Question: I've been following the instruction on <URL> for how to deploy ghost.js from source to an Azure Website. It mostly works, except the icons on the admin page show up as square boxes instead of the correct icon.

I enabled diagnostic logging according to the steps on <URL>.
Any tips on how I can debug this? I've tried following these steps multiple times, always with the same results.
Thanks
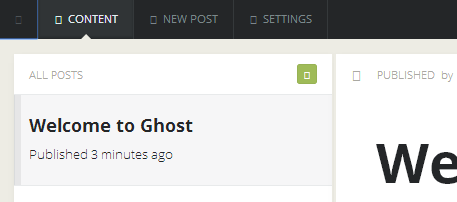
Answer: Ghost uses unicode characters for these icons. They are not images, they are rather normal unicode glyphs. If the font your browser is using by default doesn't have these glyphs it won't be able to display them. Some browsers will detect this (Firefox) and replace the glyphs from another font, while others (Chrome) might stick to the glyphs in the default font.
Try a different browser, and you should be able to see the icons, then change the font on your default browser.
Scott's instructions are missing a step. He asks you to comment the line in .gitignore that tells git to ignore checking in the CSS that gurnt just build in
'''
# /core/client/assets/css
'''
but you also need to comment the line under it to have git
'''
# /core/client/assets/fonts
'''